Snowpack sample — Snodgrass Mountain, Crested Butte, Colorado (2/4/25, 12:06 PM MST)
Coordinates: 38.923, -106.968
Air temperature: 35 °F
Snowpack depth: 80 cm
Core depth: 50 cm
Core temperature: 30.2 °F
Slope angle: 14°, slope face: 78°
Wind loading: low
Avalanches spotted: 0
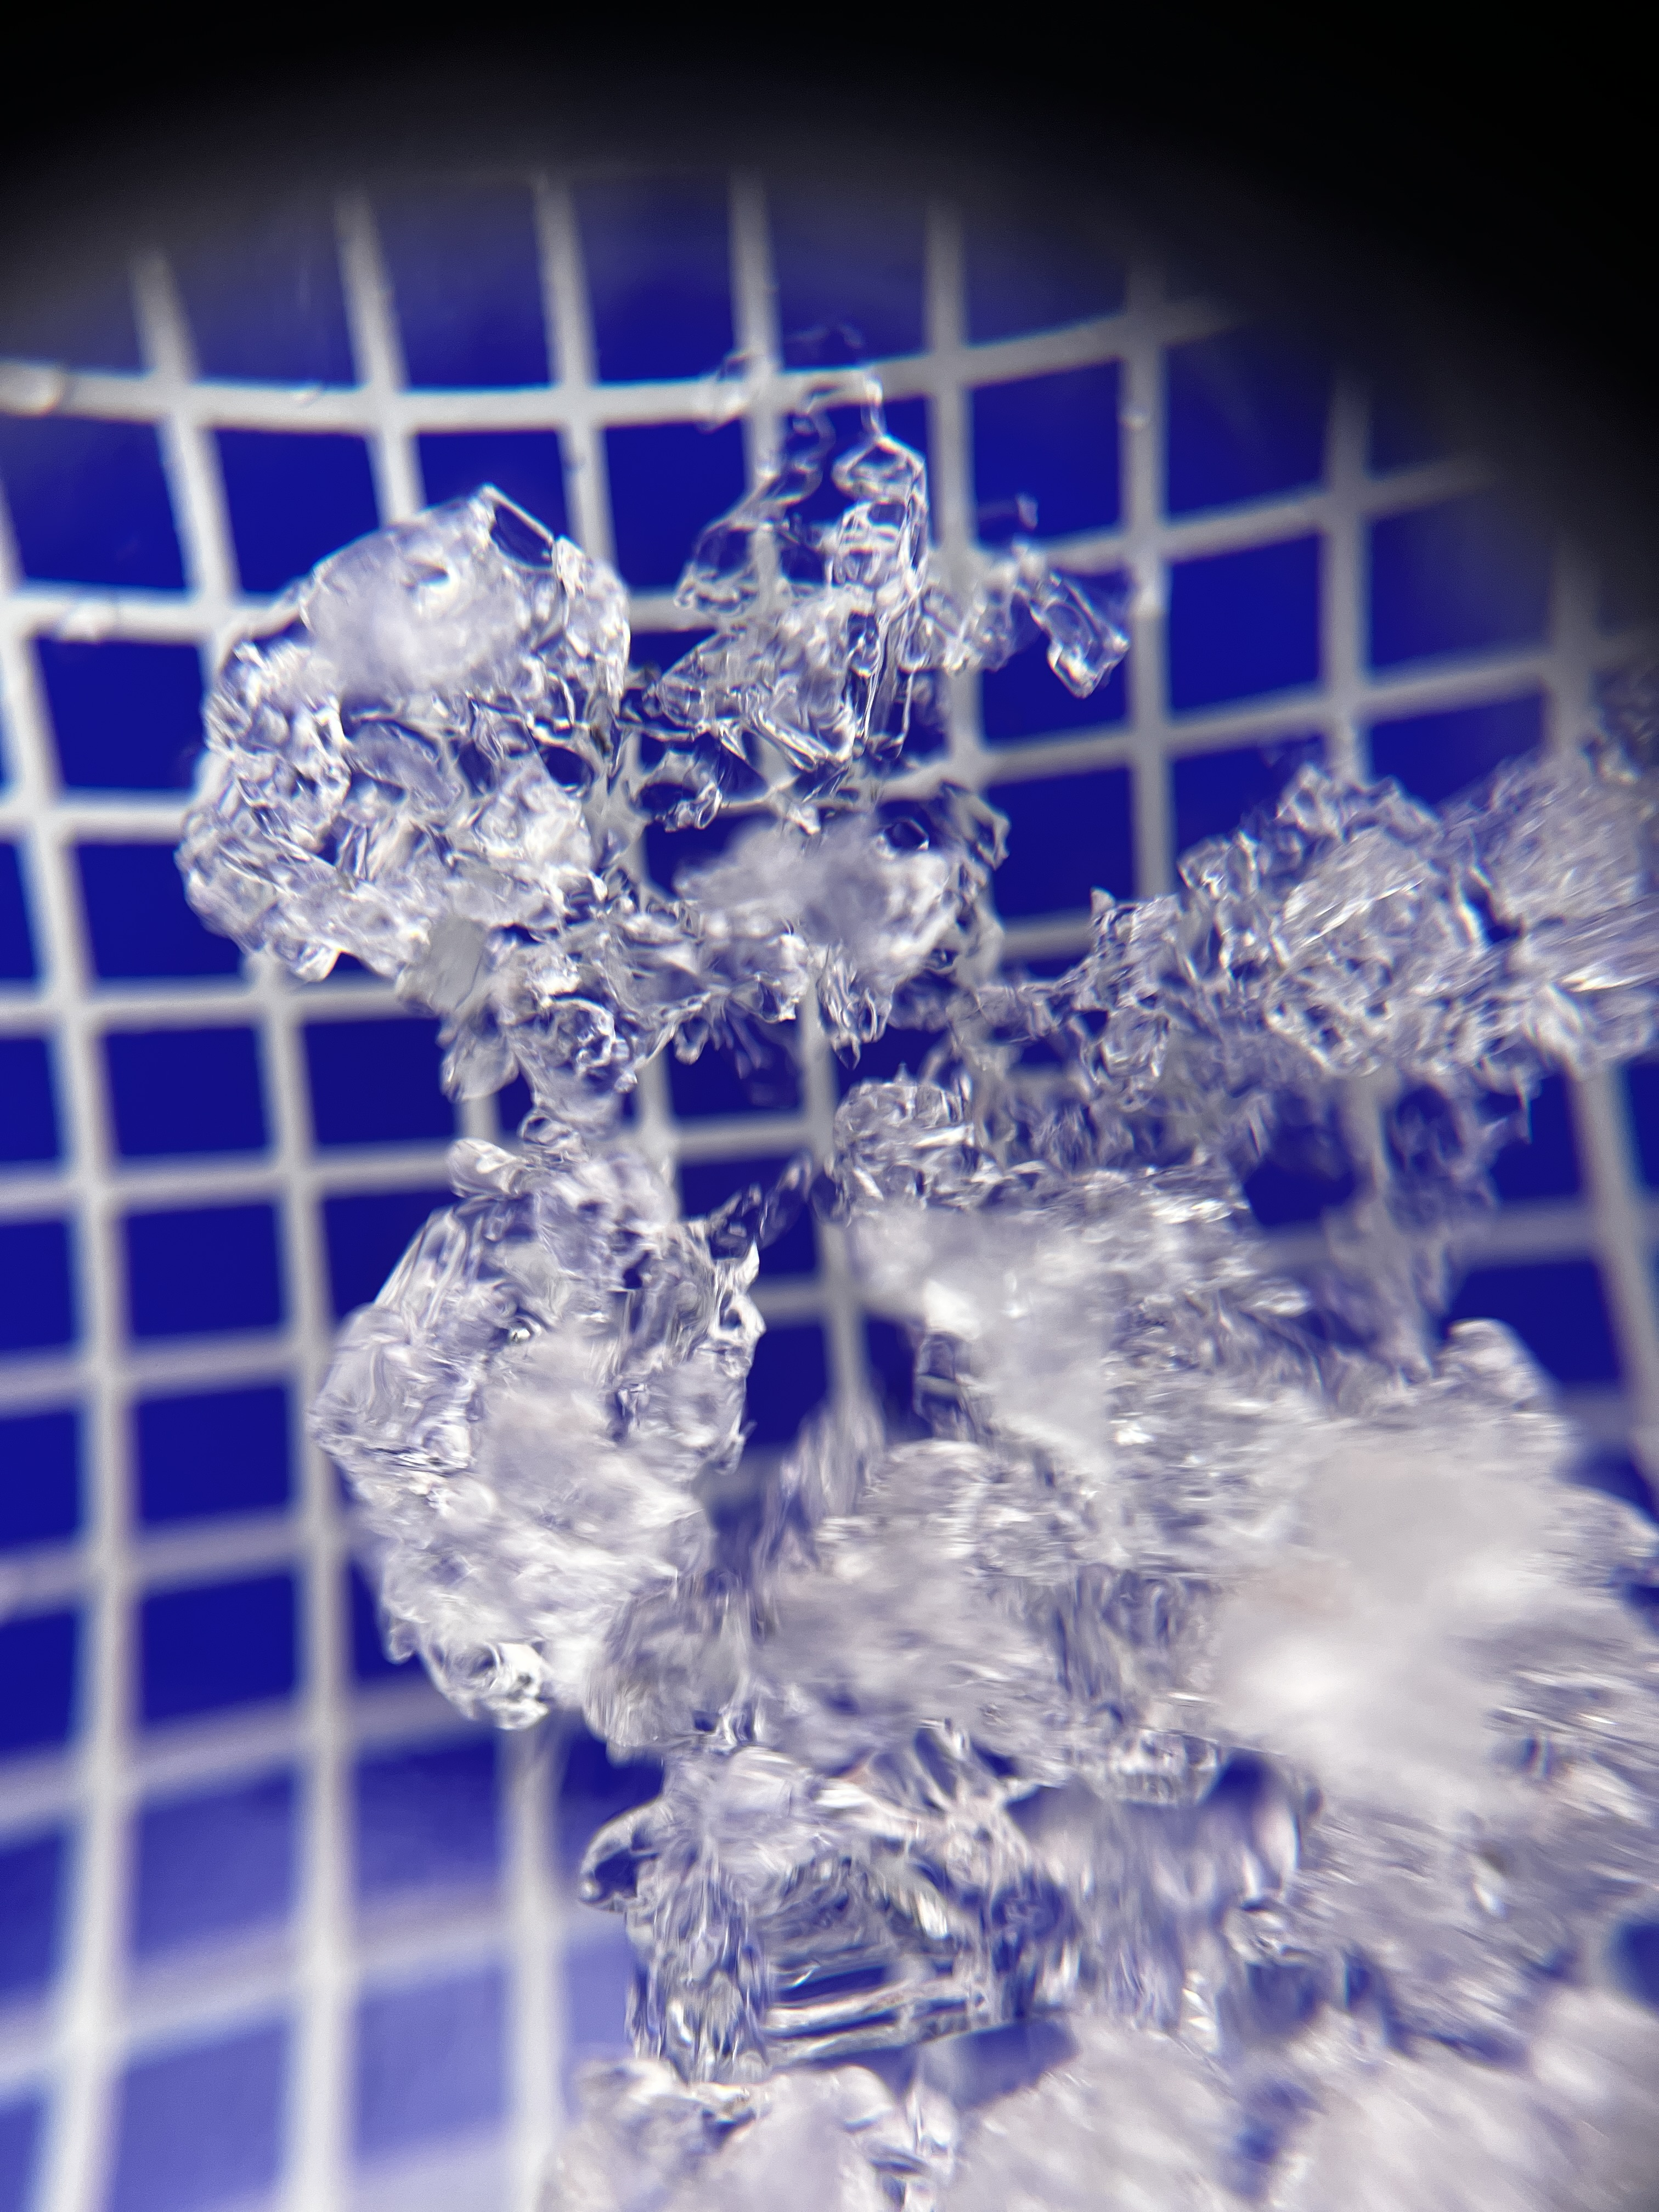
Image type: magnified_profile
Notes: No avalanches nearby, unusually warm weather for the last month reported by residents, Collected 25 yards from treeline